Question: I have List in a social networking app where i need to increase number of likes when user hits like button.
The onclicklistener inside adapter and I am reloading the whole list which makes the list go to top when reloading and i have to make it stay at same post so that user keeps seeing same post not the top of list my adapter code is like this:
'''
public class PaListAdapter extends ArrayAdapter<GroupPostValues> {
public PaListAdapter(Context context, int resource) {
super(context, resource);
}
public View getView(int position, View convertView, ViewGroup parent) {
ImageView likeBtn = (ImageView) convertView
.findViewById(R.id.likeImage);
likeBtn.setOnClickListener(new OnClickListener() {
@Override
public void onClick(View arg0) {
// some asyncTask to call web servic that will increase likes
}
});
return convertView;
}
'''
}
.When I pass the position of this item through intent and reload the fragment making list lv.setSelectionFromTop(positionReceivedFromIntent, 0); this is not reaching the same post, I am doing right?
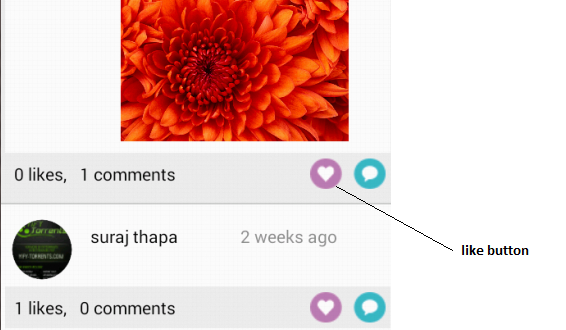
Answer: You don't need to call notifyDataSetChanged().
Try below code:
'''
public class Adapter extends BaseAdapter {
public LayoutInflater inflater;
public ArrayList<ListData> listObjects;
public Adapter(Context context, int textViewResourceId,
ArrayList<ListData> objects) {
super();
this.inflater = (LayoutInflater) context
.getSystemService(Context.LAYOUT_INFLATER_SERVICE);
this.listObjects = objects;
}
public static class ViewHolder {
TextView tvTotalLikes, tvLike;
}
public View getView(final int position, View convertView, ViewGroup parent) {
final ViewHolder vHolder;
if (convertView == null) {
vHolder = new ViewHolder();
convertView = inflater.inflate(R.layout.list, null);
vHolder.tvTotalLikes = (TextView) convertView.findViewById(R.id.tvTotalLikes);
vHolder.tvLike = (TextView) convertView.findViewById(R.id.tvLike);
convertView.setTag(vHolder);
vHolder.tvLike.setTag(listObjects.get(position));
vHolder.tvLike.setOnClickListener(new OnClickListener() {
@Override
public void onClick(View v) {
ListData data = (ListData) v.getTag();
if(!data.isAlreadyLiked()){
data.setLikes(data.getLikes() + 1);
data.setAlreadyLiked(true);
vHolder.tvTotalLikes.setText("" + data.getLikes());
}
}
});
} else {
vHolder = (ViewHolder) convertView.getTag();
vHolder.tvLike.setTag(listObjects.get(position));
}
vHolder.tvTotalLikes.setText("" + listObjects.get(position).getLikes());
return convertView;
}
public int getCount() {
return listObjects.size();
}
public Object getItem(int position) {
return listObjects.get(position);
}
public long getItemId(int position) {
return position;
}
}
'''